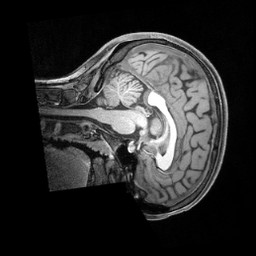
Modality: T1w
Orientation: sagittal
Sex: female
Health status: ill
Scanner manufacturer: siemens
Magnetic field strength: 3 T
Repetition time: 2.4 s
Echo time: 0.00201 s